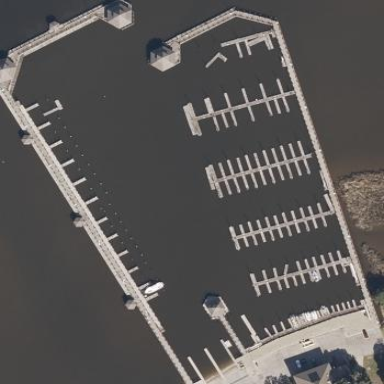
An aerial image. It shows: Marina area for leisure land.